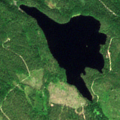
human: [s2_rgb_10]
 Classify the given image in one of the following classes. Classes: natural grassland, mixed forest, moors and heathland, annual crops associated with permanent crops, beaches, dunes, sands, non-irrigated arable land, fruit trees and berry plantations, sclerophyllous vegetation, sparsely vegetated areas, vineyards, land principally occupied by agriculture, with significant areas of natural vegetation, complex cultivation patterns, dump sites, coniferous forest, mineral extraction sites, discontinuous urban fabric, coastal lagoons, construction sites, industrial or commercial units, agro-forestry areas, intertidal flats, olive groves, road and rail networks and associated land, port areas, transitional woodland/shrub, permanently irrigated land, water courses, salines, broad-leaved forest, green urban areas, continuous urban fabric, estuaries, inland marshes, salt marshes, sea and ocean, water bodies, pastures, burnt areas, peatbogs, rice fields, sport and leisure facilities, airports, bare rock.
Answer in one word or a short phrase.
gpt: coniferous forest, transitional woodland/shrub, water bodies